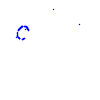
Particle: proton